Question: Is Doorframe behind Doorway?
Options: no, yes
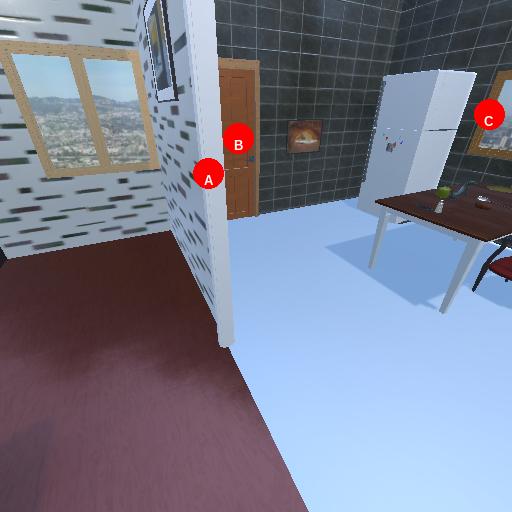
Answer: no